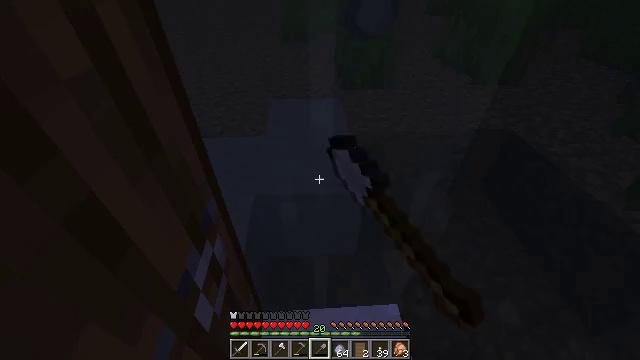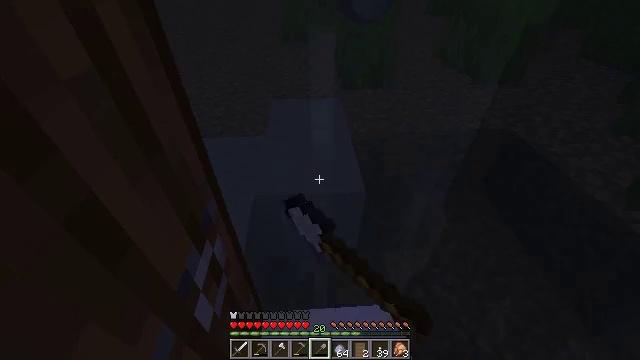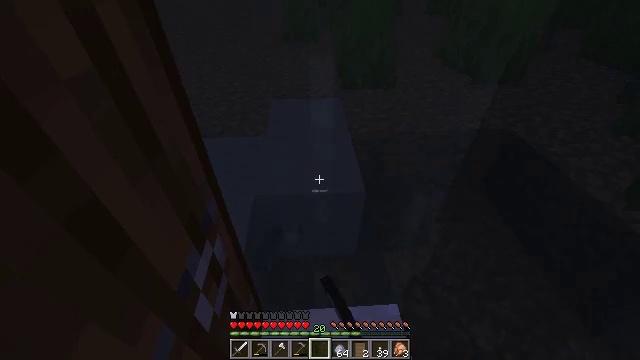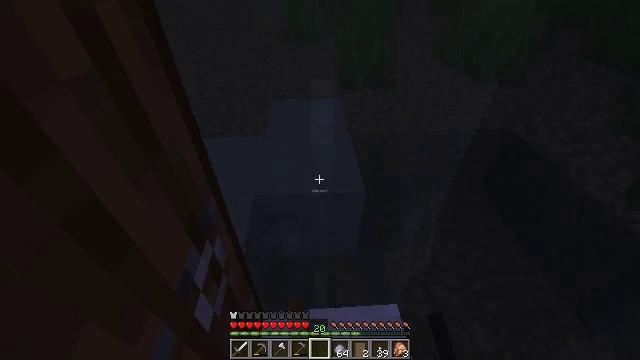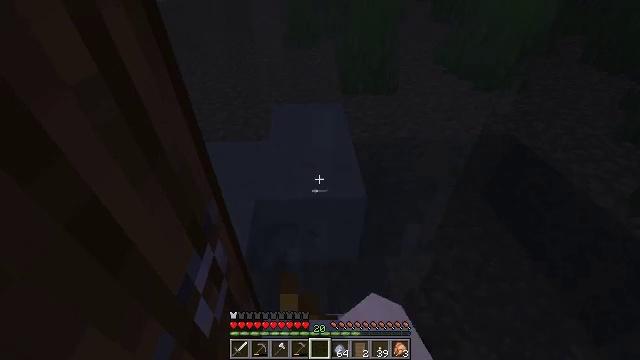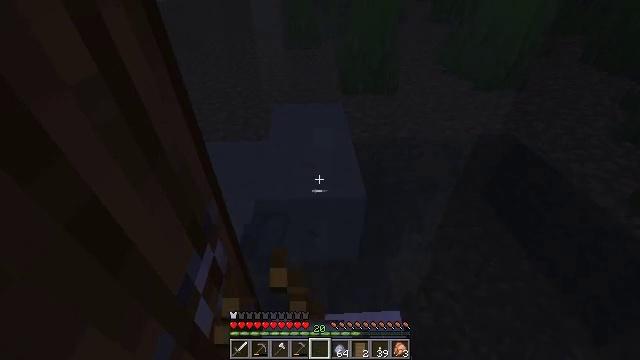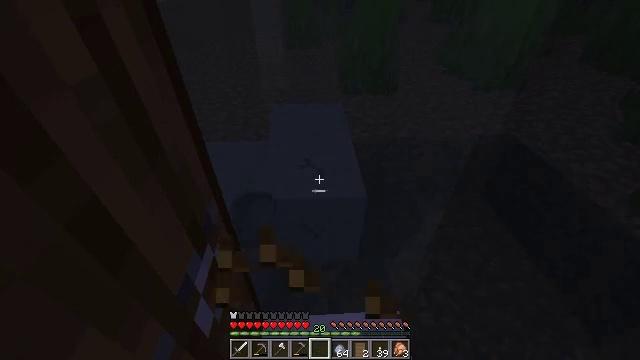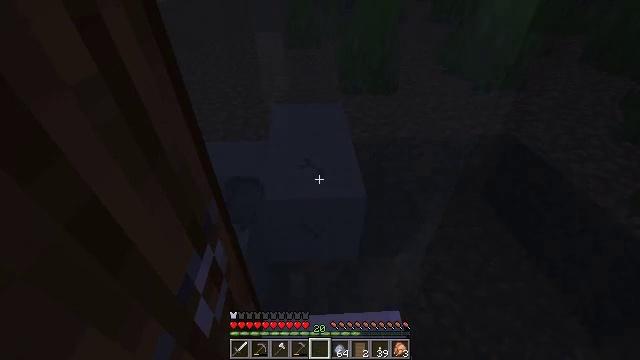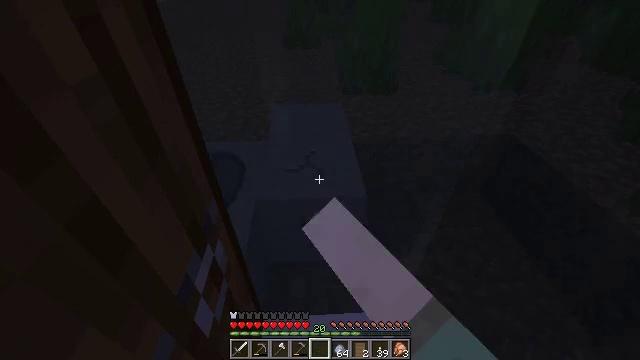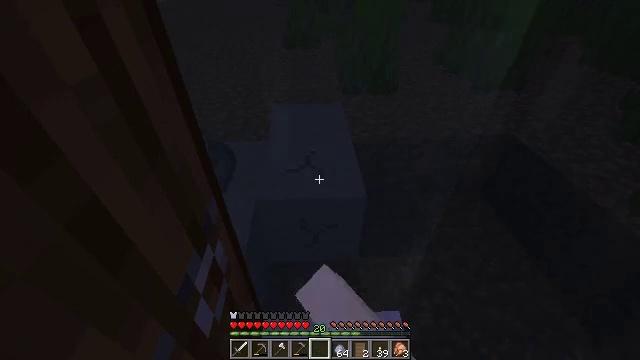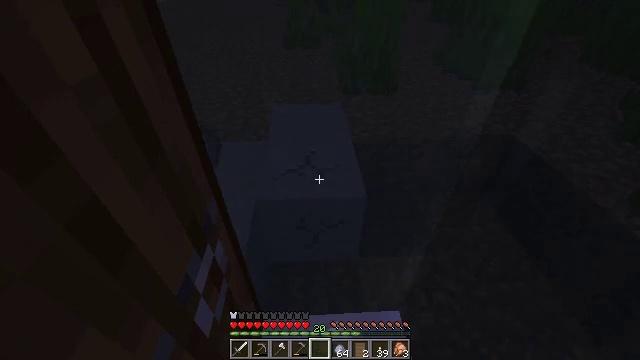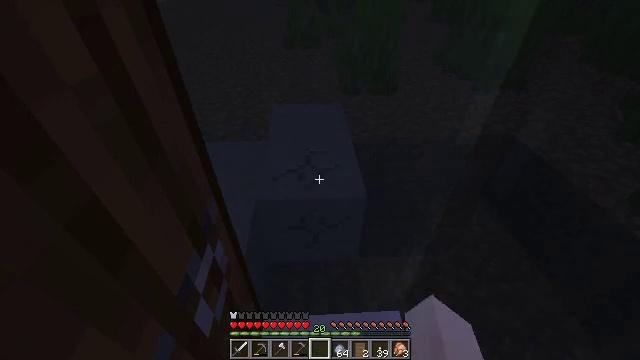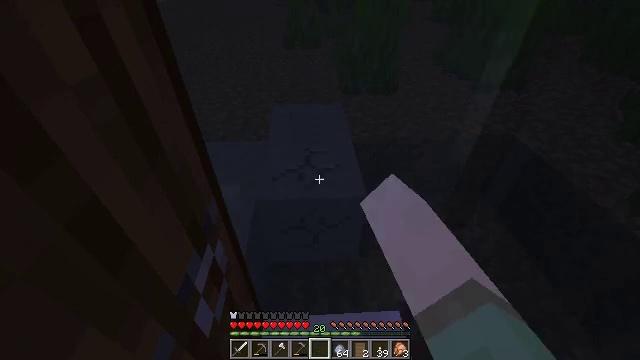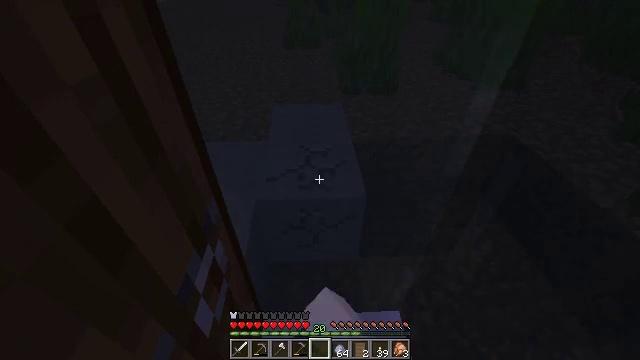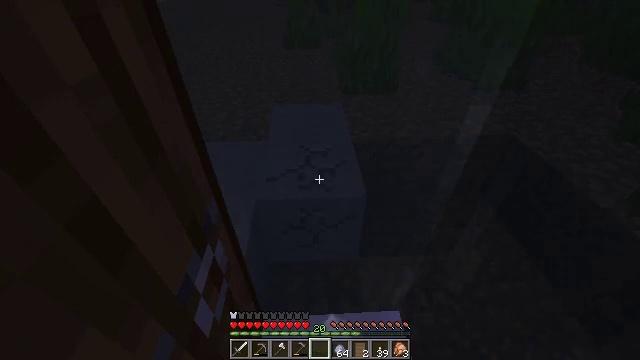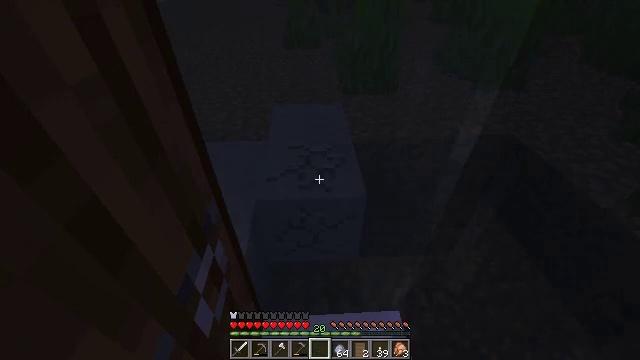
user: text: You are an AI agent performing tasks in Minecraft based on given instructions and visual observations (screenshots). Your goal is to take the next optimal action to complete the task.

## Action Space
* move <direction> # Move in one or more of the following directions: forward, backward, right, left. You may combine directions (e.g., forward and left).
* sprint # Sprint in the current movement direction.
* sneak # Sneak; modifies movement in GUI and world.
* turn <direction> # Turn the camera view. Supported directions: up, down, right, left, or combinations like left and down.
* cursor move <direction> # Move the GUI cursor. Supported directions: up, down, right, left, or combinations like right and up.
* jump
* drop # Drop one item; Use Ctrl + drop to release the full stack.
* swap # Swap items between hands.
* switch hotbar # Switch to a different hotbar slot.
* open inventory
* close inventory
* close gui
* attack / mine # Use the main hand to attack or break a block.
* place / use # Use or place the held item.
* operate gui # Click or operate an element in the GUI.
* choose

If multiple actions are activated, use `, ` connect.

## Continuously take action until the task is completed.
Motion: motion action
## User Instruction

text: Collect clay by holding down the left mouse button.
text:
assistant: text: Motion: attack / mine
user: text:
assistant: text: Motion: attack / mine
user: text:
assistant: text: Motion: attack / mine
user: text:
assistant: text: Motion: turn up, attack / mine
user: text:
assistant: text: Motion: attack / mine
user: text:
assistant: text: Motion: attack / mine
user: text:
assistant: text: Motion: attack / mine
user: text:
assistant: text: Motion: attack / mine
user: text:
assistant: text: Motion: attack / mine
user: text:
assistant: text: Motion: attack / mine
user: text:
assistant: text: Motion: attack / mine
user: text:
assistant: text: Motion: attack / mine
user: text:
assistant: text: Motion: attack / mine
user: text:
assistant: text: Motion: attack / mine
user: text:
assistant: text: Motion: attack / mine
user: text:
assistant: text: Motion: attack / mine
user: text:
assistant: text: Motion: attack / mine
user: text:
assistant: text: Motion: attack / mine
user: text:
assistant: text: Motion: attack / mine
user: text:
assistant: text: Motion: attack / mine
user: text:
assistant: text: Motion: turn up, attack / mine
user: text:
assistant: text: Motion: turn up, attack / mine
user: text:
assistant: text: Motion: attack / mine
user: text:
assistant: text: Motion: attack / mine
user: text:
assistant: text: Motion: attack / mine
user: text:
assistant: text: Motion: move forward, attack / mine
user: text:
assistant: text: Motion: move forward, attack / mine
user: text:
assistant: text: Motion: attack / mine
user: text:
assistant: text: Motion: attack / mine
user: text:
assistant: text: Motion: attack / mine